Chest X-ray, PA view. Patient: 51 years old, sex F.
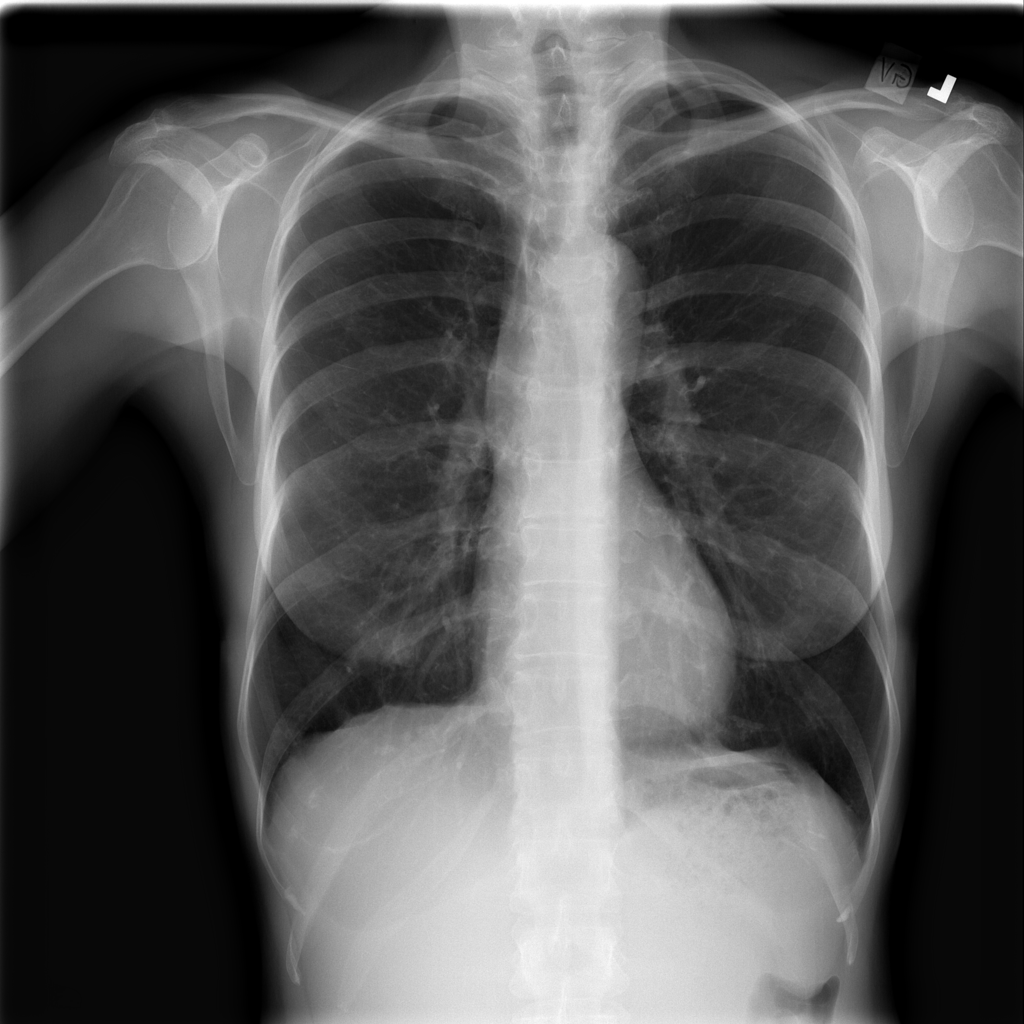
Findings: No Finding